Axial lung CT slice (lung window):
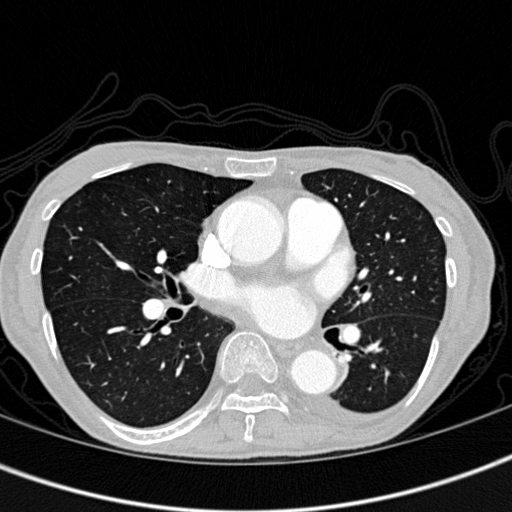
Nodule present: no